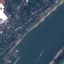
Land use / land cover: River